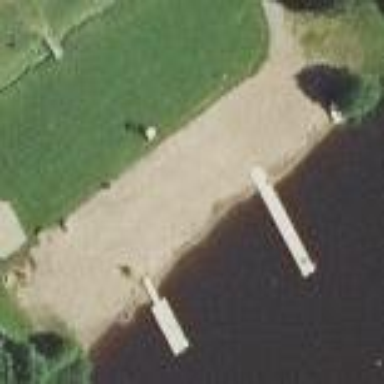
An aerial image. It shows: Beach area suitable for swimming.